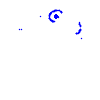
Particle: proton